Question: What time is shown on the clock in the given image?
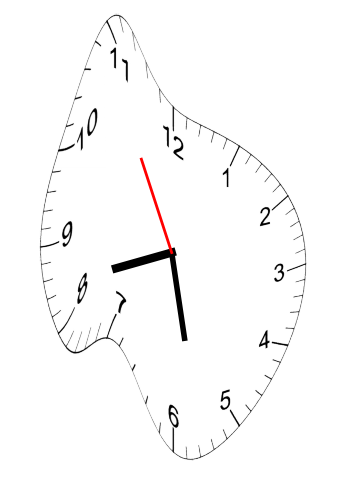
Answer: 08:27:55